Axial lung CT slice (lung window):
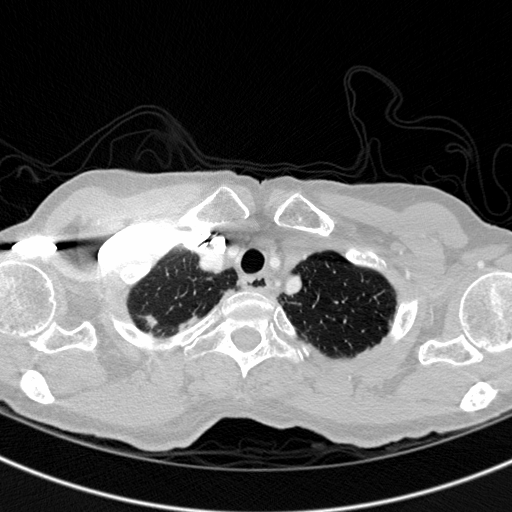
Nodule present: no